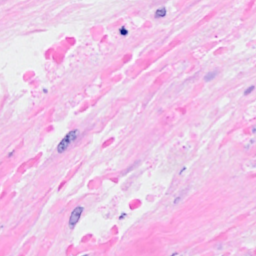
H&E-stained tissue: Breast